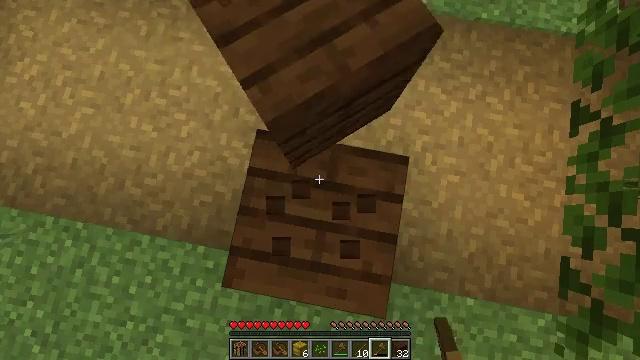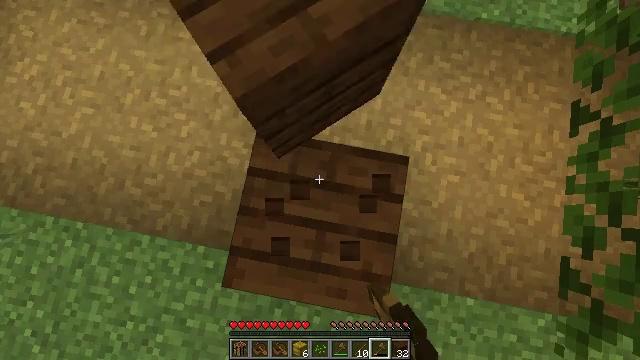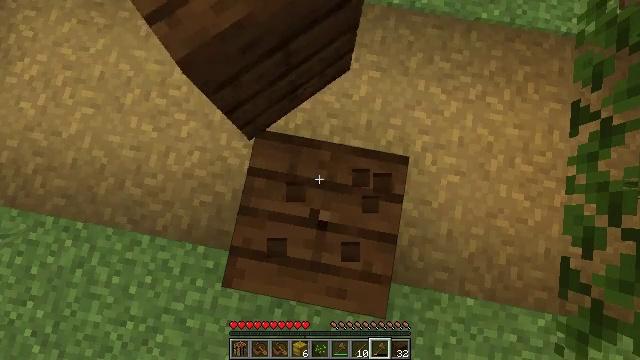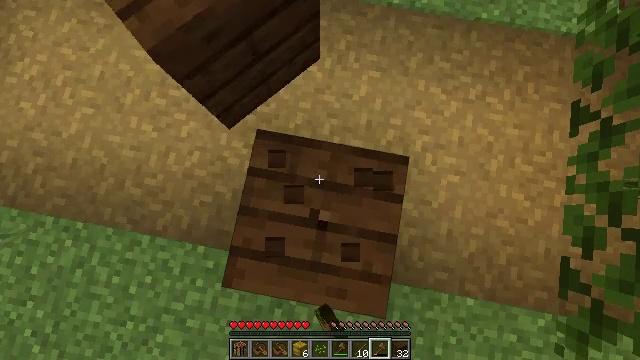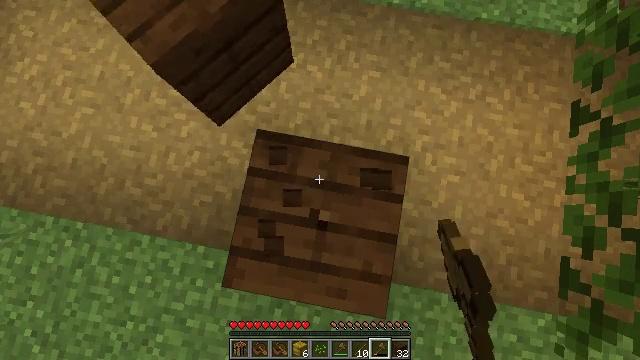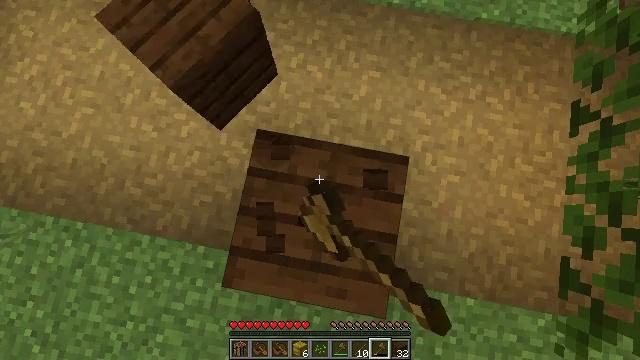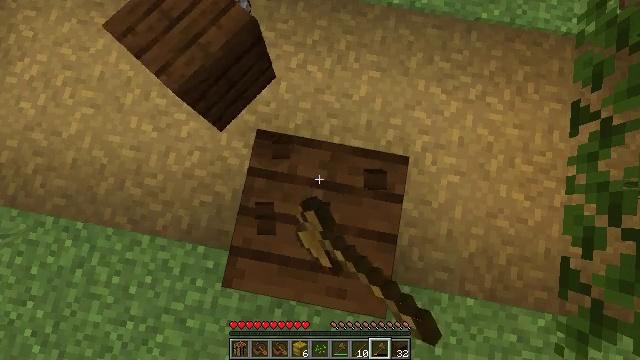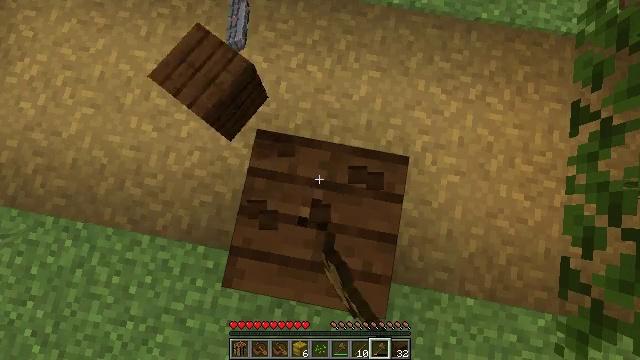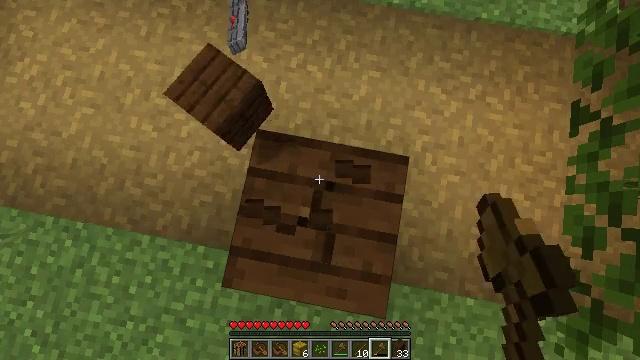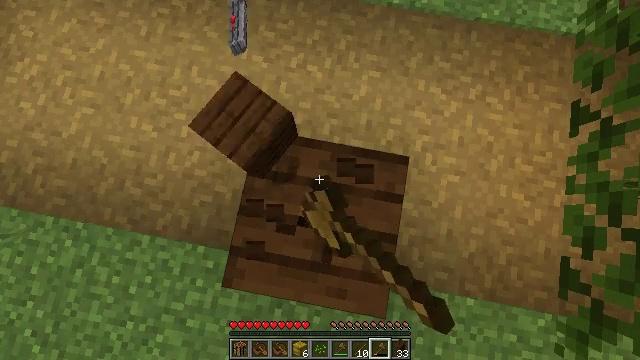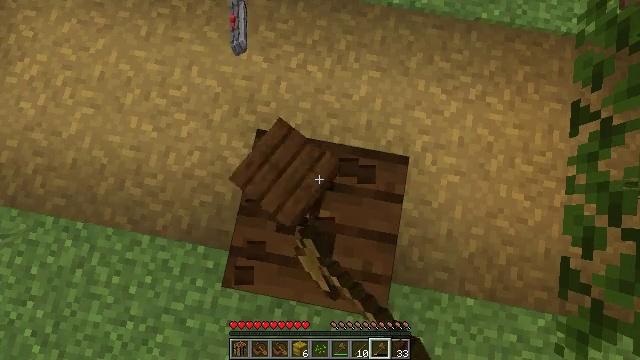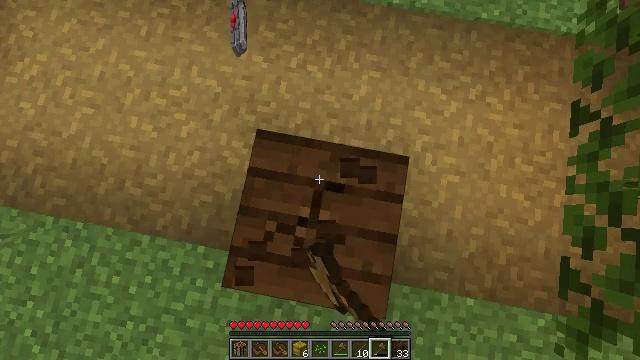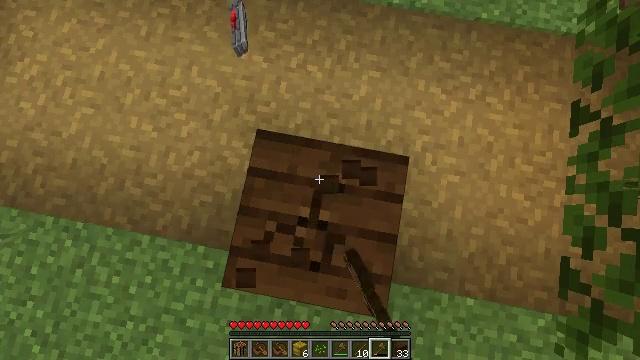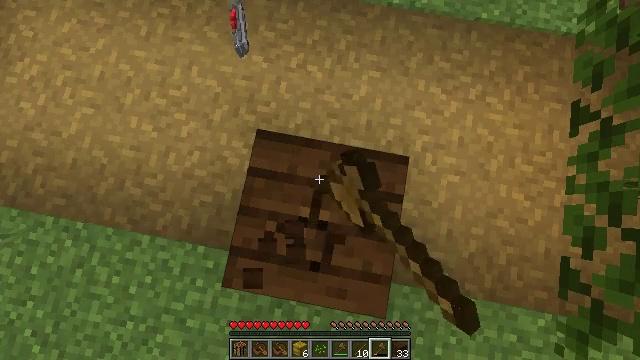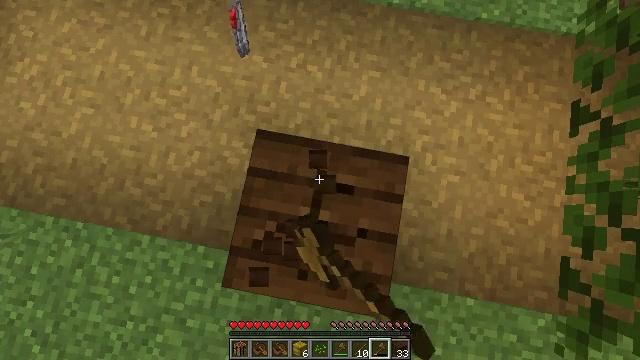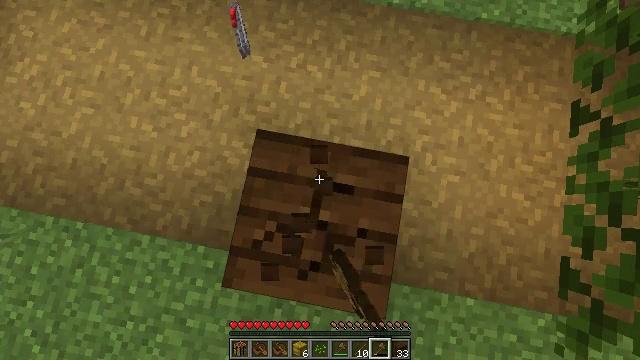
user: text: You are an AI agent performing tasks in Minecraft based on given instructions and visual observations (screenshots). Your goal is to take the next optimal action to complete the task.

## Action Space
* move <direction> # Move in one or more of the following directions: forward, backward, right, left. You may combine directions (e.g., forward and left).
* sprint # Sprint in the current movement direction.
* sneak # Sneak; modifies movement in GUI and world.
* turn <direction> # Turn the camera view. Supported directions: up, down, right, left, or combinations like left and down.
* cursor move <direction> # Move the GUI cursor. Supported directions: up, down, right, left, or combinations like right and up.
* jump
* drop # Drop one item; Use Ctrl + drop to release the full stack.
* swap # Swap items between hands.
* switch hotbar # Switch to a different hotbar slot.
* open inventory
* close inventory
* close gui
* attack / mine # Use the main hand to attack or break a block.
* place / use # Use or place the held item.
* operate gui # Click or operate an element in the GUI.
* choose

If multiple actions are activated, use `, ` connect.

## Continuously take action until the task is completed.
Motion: motion action
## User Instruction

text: Retrieve dark oak planks for building.
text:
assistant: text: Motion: attack / mine
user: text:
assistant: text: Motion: attack / mine
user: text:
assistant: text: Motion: attack / mine
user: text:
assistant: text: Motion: attack / mine
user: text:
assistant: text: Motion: attack / mine
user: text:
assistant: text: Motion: attack / mine
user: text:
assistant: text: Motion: attack / mine
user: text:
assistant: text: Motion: attack / mine
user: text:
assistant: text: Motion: attack / mine
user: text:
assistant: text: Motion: attack / mine
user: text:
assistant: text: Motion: attack / mine
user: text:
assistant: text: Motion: attack / mine
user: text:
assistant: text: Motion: attack / mine
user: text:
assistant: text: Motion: attack / mine
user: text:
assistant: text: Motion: attack / mine
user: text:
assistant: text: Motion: attack / mine
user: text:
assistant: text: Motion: attack / mine
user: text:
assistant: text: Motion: attack / mine
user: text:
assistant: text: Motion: attack / mine
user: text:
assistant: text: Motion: attack / mine
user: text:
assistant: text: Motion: attack / mine
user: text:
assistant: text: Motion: attack / mine
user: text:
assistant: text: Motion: attack / mine
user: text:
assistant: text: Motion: attack / mine
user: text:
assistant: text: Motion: attack / mine
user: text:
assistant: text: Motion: attack / mine
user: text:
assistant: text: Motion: attack / mine
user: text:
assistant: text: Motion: no_op
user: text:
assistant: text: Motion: no_op
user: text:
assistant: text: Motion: no_op